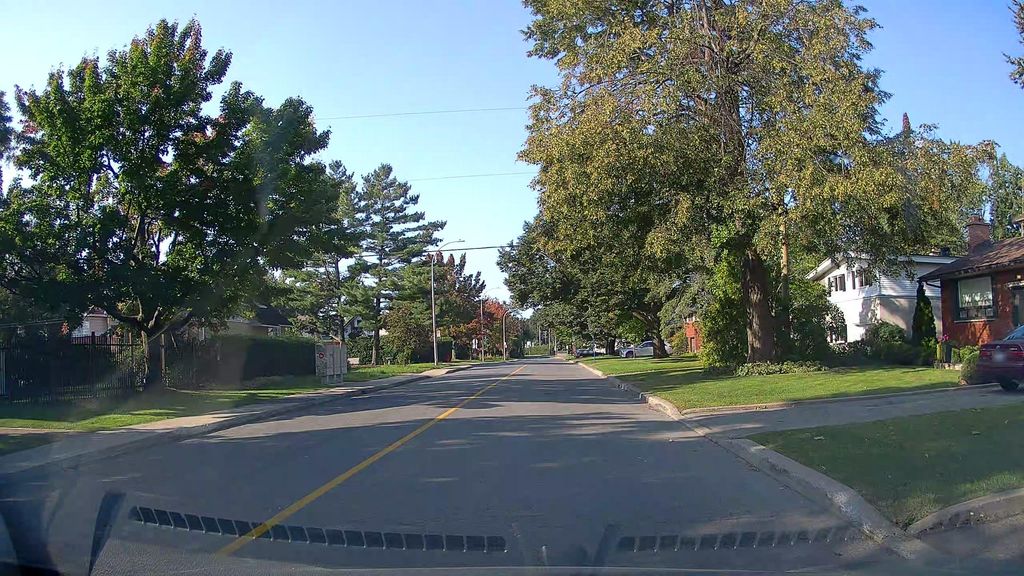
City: montreal